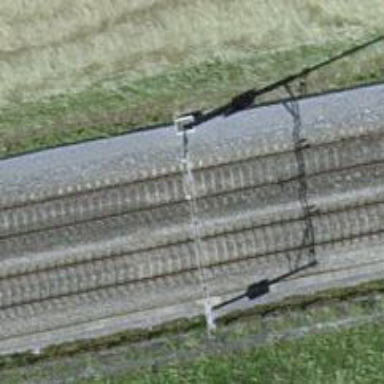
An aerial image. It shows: Railway signal.